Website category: auto
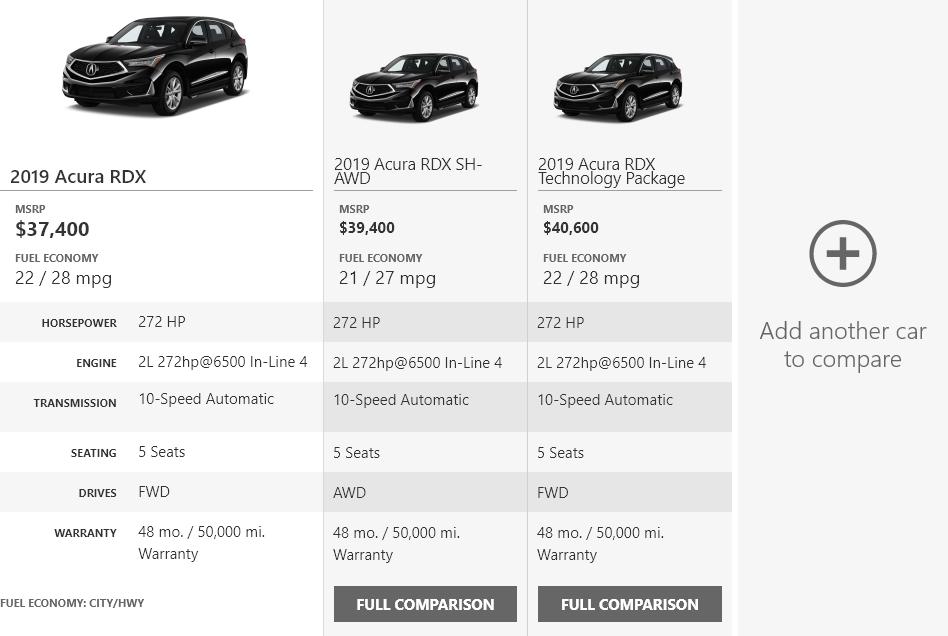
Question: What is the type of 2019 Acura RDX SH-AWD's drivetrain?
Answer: AWD

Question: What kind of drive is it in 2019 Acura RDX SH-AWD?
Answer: AWD

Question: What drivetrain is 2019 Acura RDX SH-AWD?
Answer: AWD

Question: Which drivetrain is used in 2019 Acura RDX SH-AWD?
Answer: AWD

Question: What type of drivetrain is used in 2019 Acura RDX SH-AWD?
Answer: AWD

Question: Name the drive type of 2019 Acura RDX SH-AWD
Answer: AWD

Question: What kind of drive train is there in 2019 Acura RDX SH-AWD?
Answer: AWD

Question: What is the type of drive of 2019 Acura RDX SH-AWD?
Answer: AWD

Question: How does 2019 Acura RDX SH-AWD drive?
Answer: AWD

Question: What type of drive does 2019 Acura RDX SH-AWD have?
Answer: AWD

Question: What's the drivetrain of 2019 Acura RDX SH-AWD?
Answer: AWD

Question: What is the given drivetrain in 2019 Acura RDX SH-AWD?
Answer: AWD

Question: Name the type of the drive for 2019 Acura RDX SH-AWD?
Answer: AWD

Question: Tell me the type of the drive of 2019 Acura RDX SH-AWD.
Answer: AWD

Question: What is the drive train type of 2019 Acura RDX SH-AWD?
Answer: AWD

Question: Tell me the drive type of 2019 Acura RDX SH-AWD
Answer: AWD

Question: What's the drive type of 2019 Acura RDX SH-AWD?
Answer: AWD

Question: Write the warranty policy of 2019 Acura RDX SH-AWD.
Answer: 48 mo. / 50,000 mi. Warranty

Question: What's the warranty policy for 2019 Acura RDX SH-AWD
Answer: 48 mo. / 50,000 mi. Warranty

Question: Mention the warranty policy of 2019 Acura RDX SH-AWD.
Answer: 48 mo. / 50,000 mi. Warranty

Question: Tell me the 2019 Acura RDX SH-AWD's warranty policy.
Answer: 48 mo. / 50,000 mi. Warranty